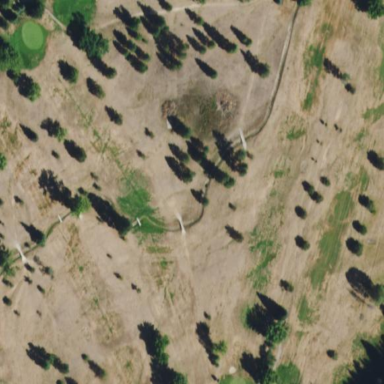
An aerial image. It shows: Golf course surrounded by greenery.